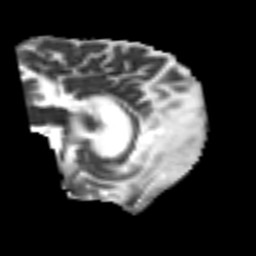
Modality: MD
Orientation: sagittal
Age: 58
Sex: male
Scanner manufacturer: siemens
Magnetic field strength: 3 T
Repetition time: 4.999 s
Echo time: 0.07946 s